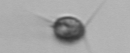
Label: Acanthoica_quattrospina